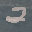
Label: 2